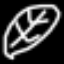
Label: leaf